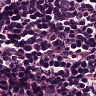
Metastatic tissue present: no